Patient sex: F
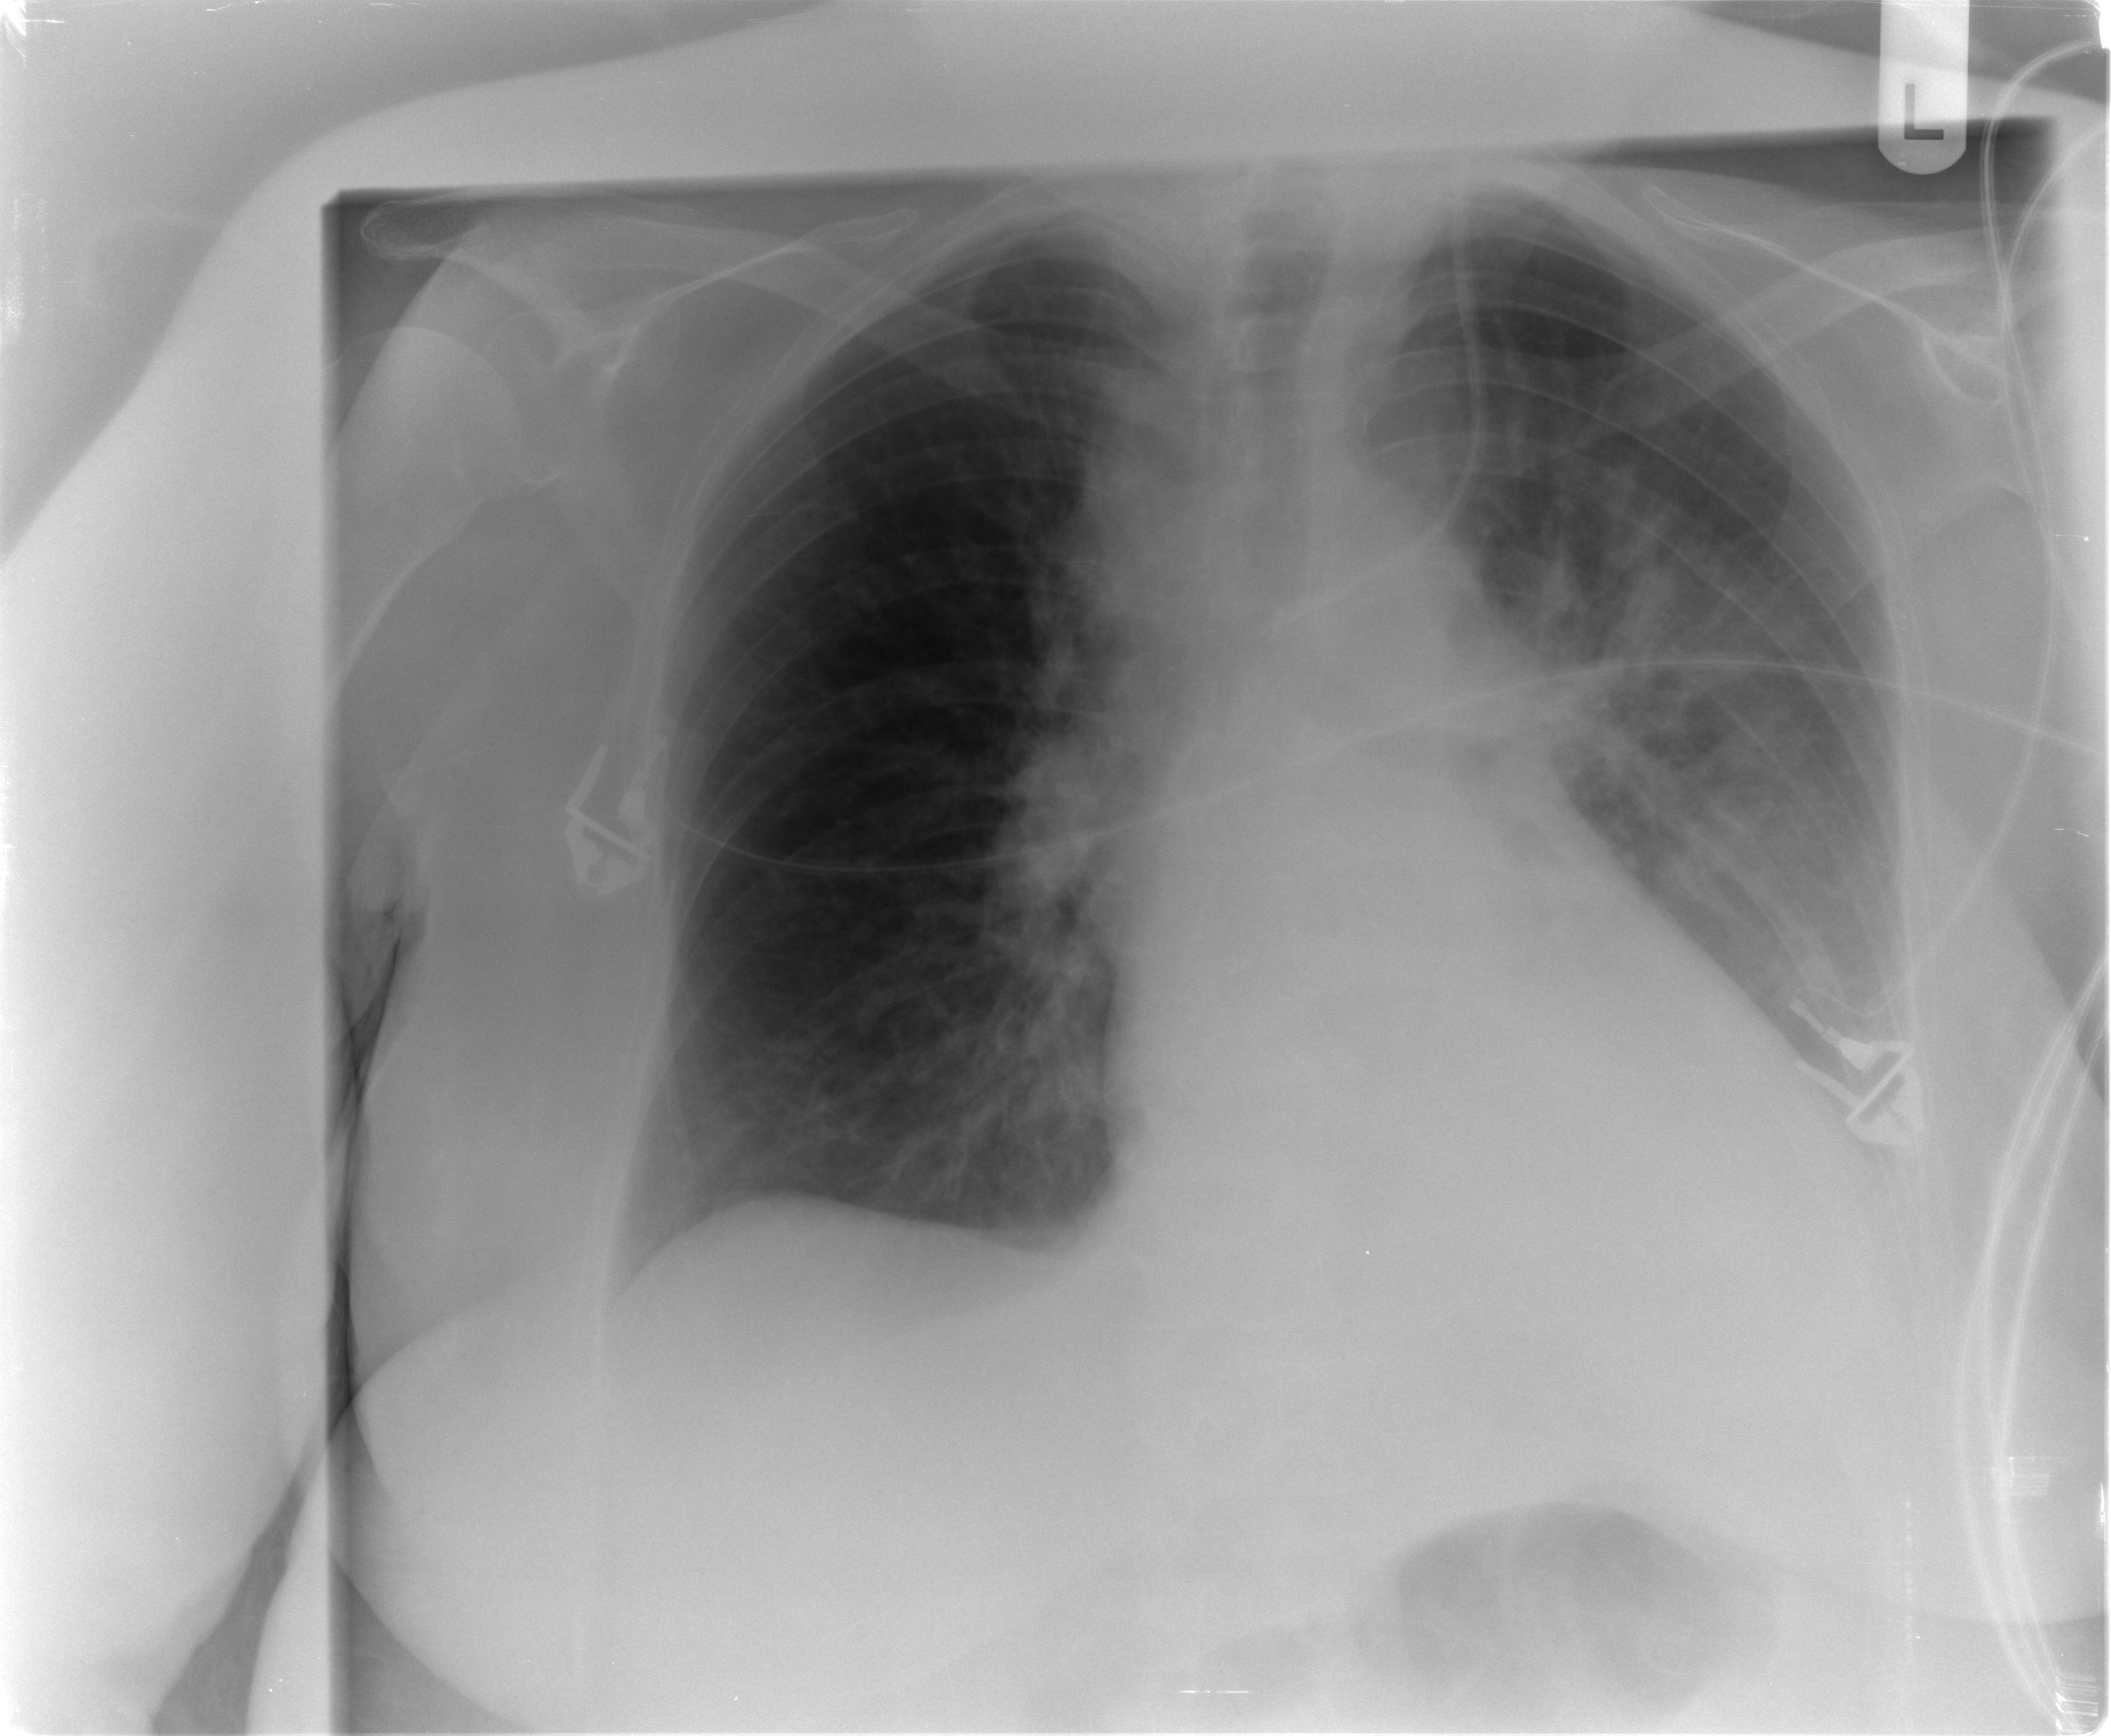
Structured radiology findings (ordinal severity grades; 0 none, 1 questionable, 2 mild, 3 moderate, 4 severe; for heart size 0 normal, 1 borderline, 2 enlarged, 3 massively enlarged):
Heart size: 1
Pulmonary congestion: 1
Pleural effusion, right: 0
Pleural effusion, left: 2
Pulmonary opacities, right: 0
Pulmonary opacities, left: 2
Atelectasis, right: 2
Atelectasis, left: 2